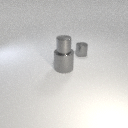
small gray metal cylinder above large gray metal cylinder